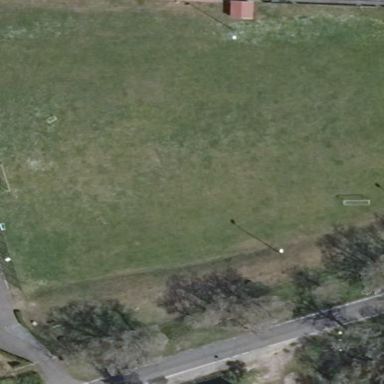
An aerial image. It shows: Soccer pitch for leisureland activities.